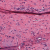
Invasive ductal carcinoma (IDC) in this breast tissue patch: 0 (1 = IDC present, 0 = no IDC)